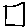
Label: square